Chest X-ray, AP view. Patient: 27 years old, sex F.
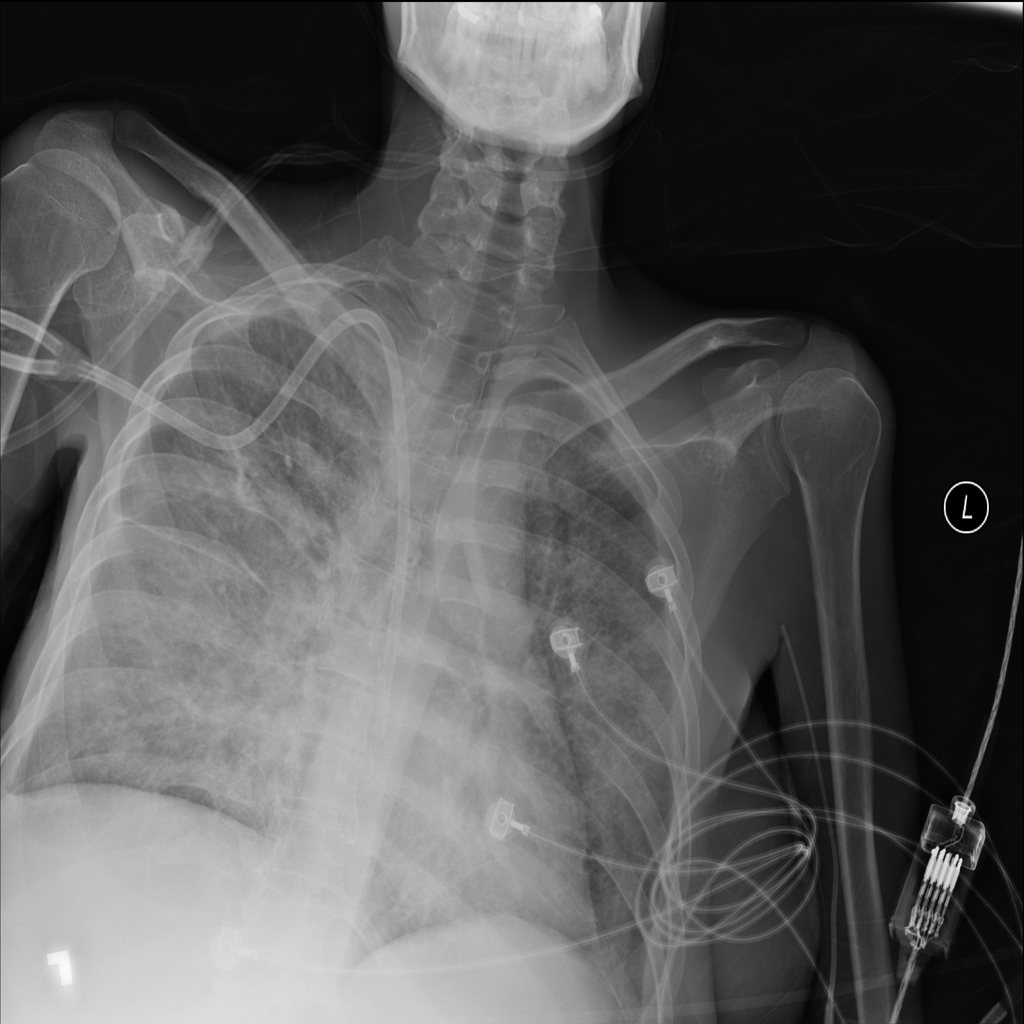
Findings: Edema